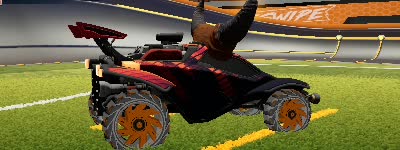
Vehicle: octane